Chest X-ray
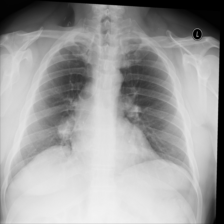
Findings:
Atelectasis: negative
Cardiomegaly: negative
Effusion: negative
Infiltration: negative
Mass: positive
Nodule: negative
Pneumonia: negative
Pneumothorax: negative
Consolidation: negative
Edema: negative
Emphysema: negative
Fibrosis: negative
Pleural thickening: negative
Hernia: negative